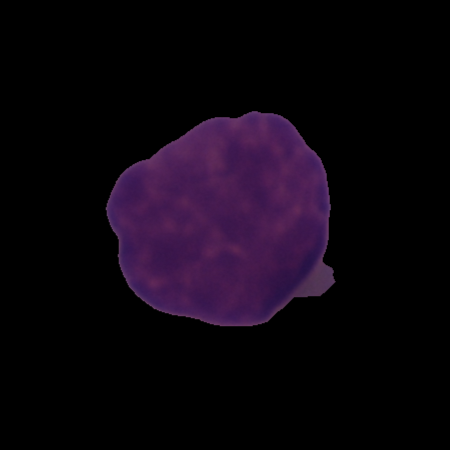
Label: cancer